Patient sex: M
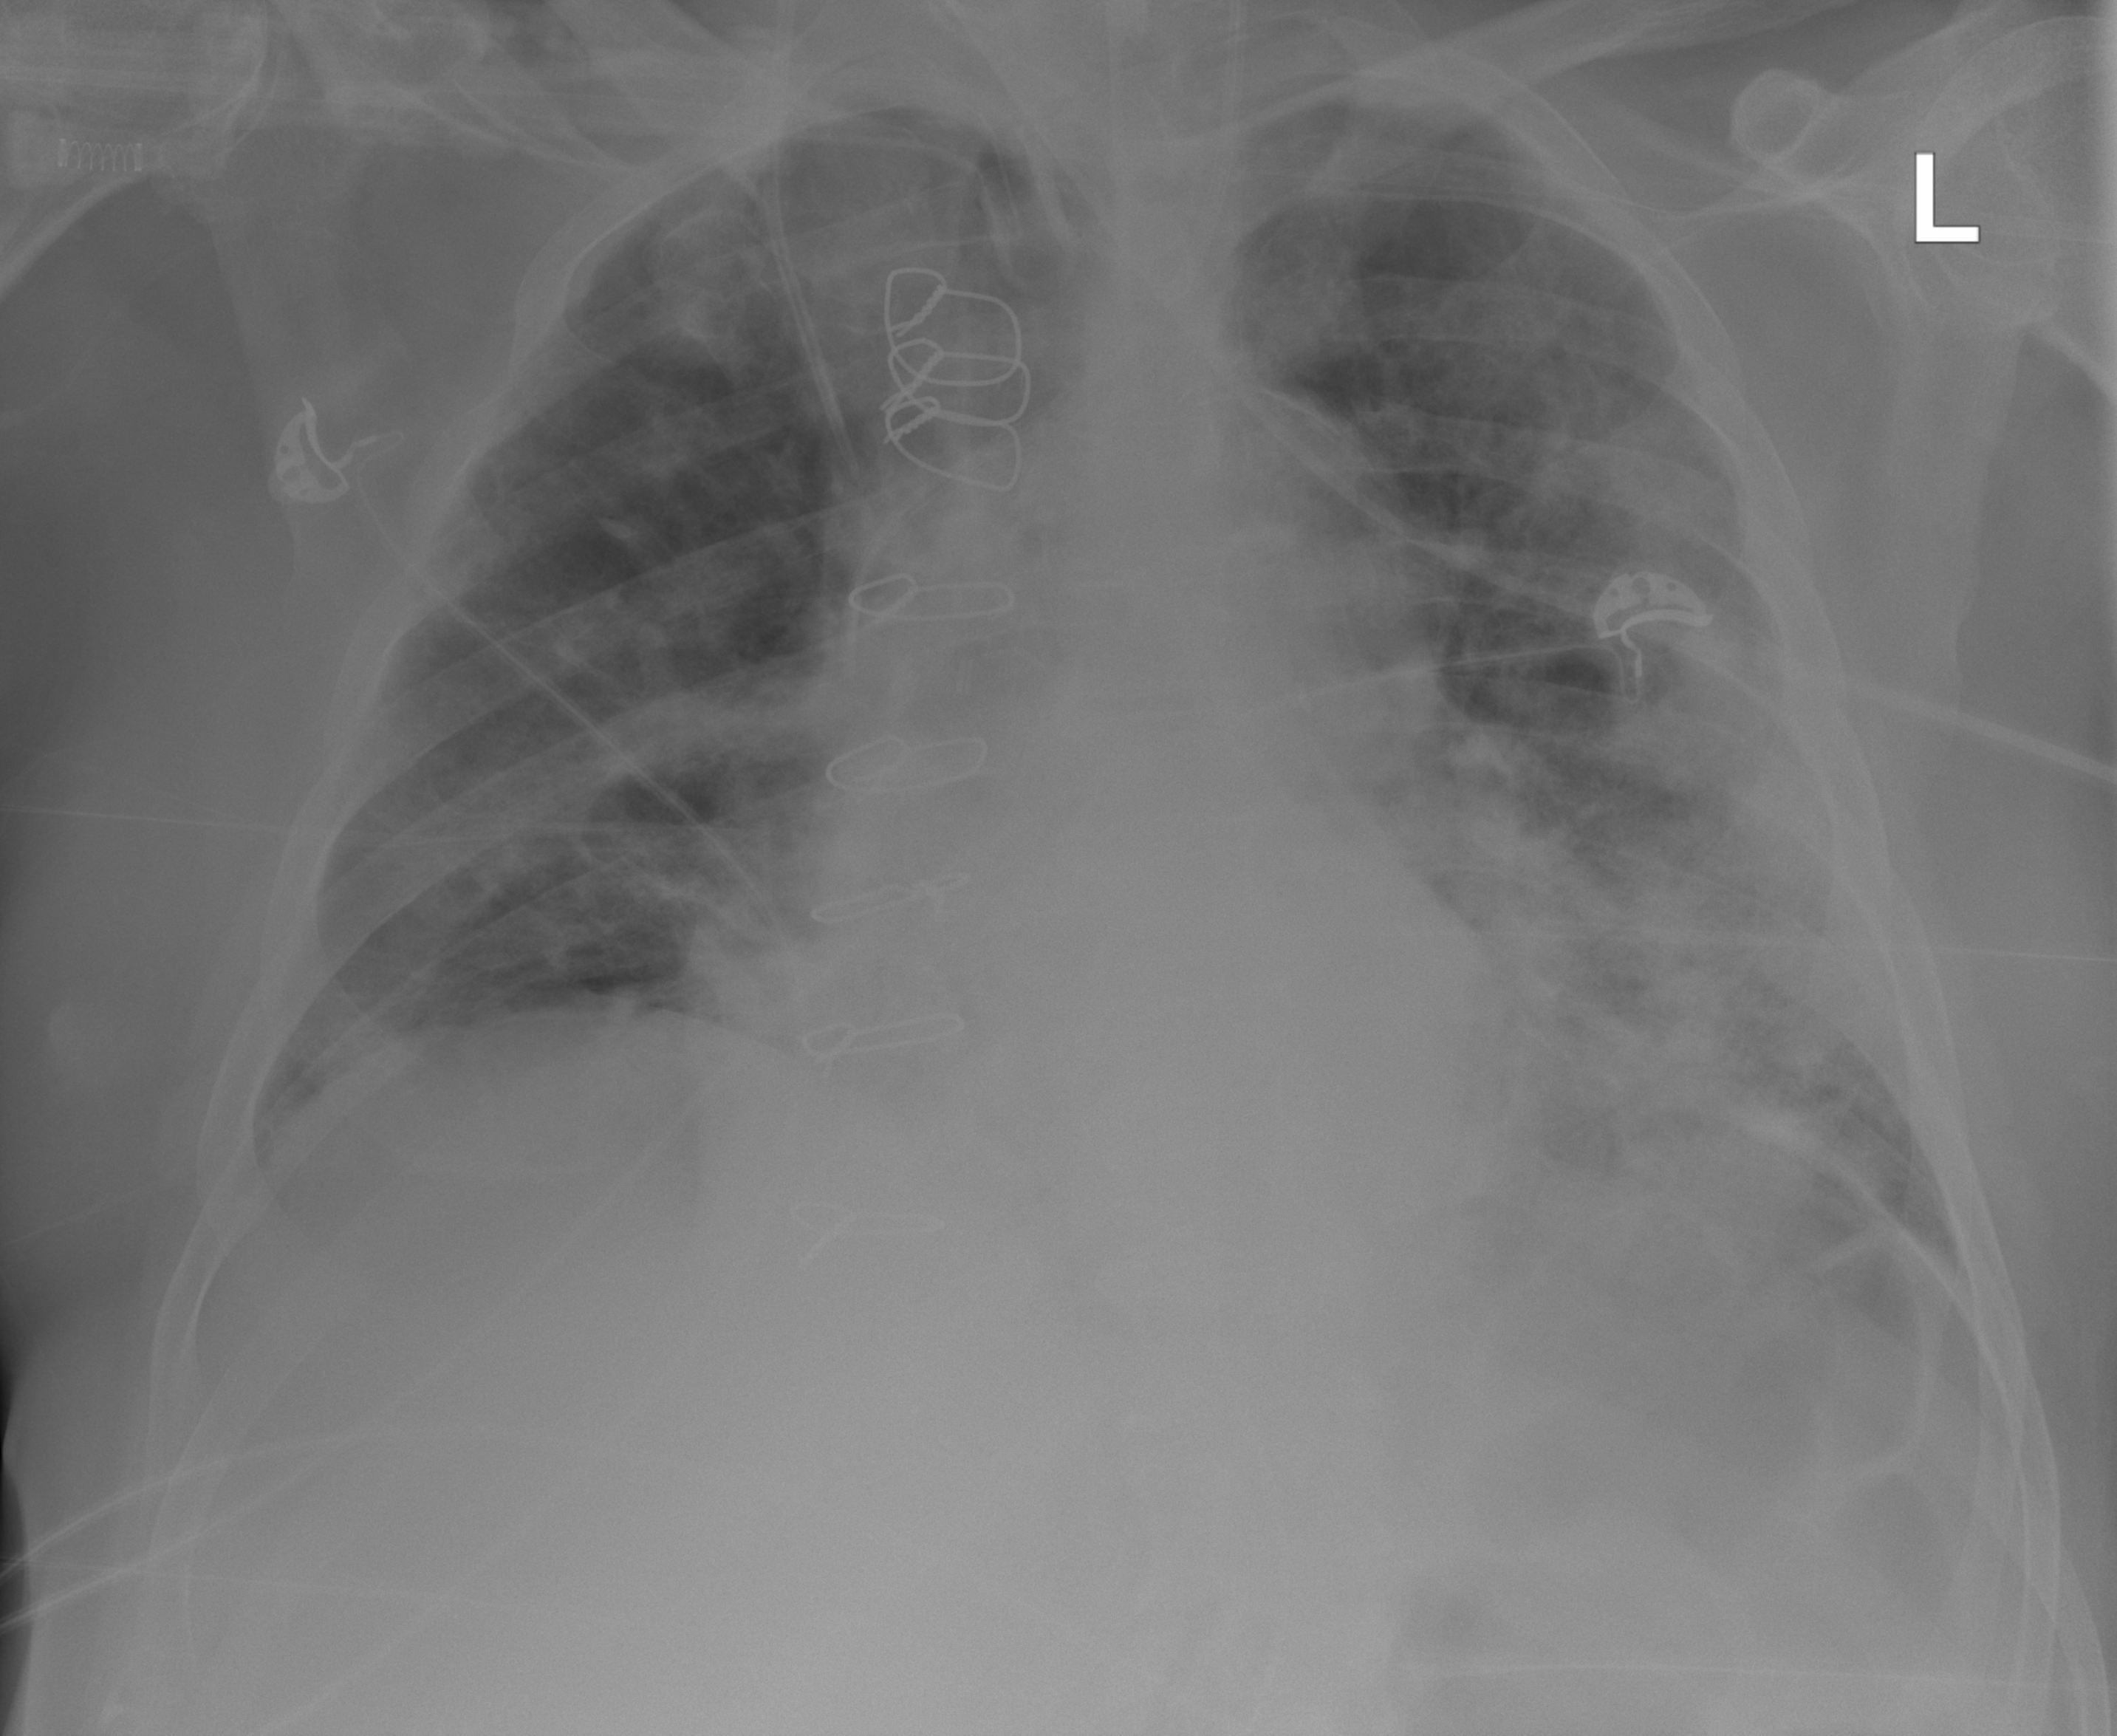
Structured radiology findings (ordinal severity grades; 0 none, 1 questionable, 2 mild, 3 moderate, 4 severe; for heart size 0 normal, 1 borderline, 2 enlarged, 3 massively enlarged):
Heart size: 1
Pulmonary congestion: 2
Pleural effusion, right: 0
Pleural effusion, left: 0
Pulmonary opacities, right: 2
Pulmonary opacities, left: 3
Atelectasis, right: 2
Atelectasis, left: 3